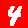
Digit: 4